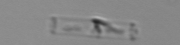
Label: Cerataulina_pelagica